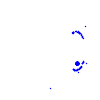
Particle: pion